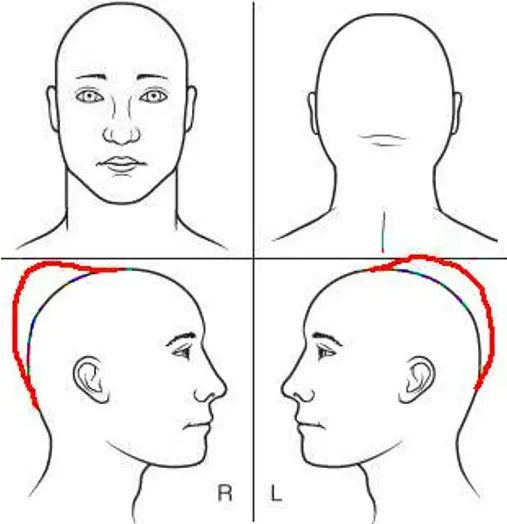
Schematic showing the location of the cranial mass in the patient's parieto-occipital region.
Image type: radiology (x_ray)